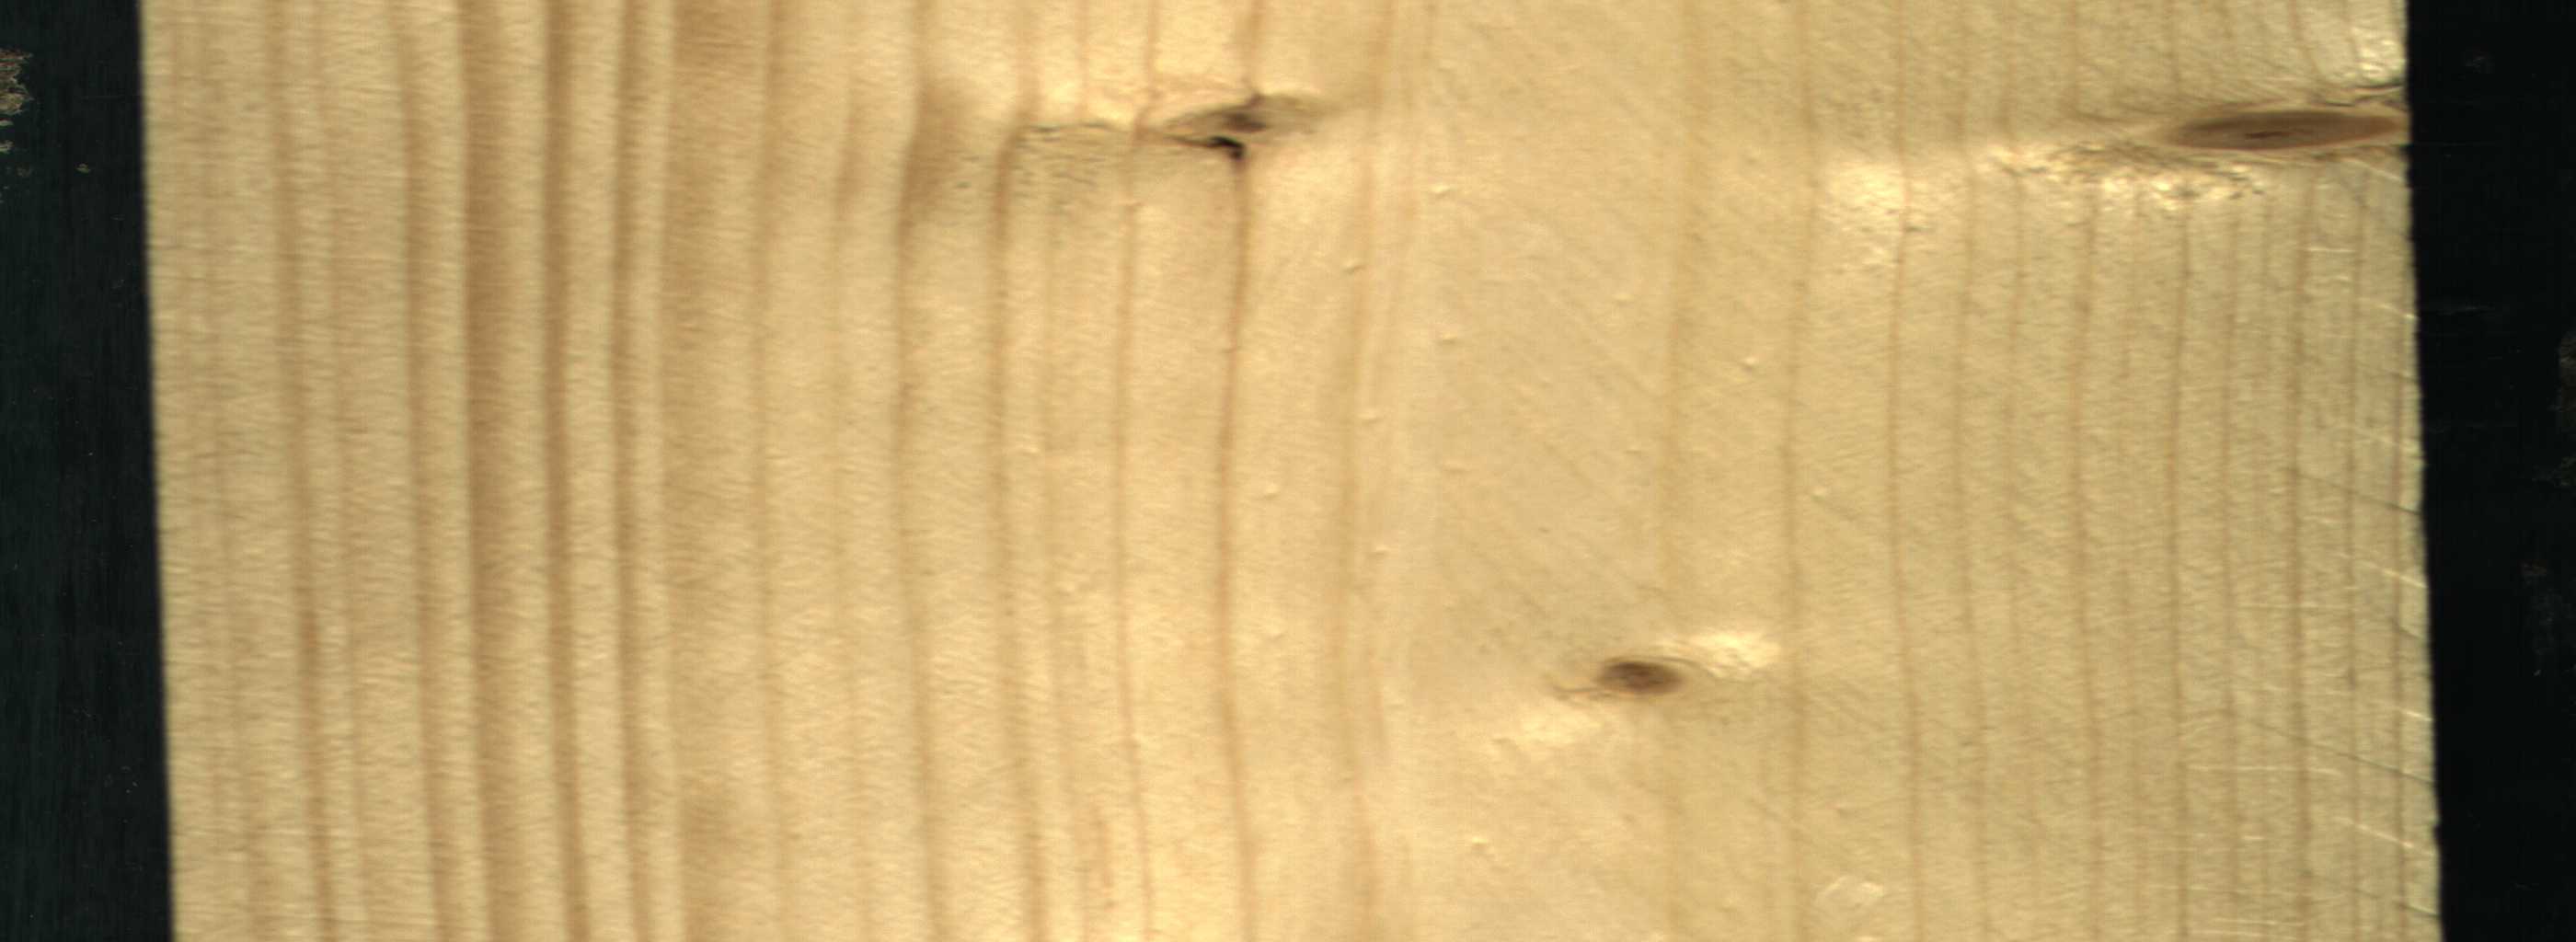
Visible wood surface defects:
Live_Knot
Live_Knot
Live_Knot
Live_Knot